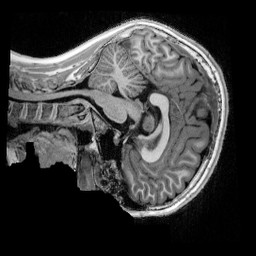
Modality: UNIT1_denoised
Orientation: sagittal
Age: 11
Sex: male
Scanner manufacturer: siemens
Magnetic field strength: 3 T
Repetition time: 4 s
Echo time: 0.00303 s